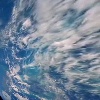
Label: cloud